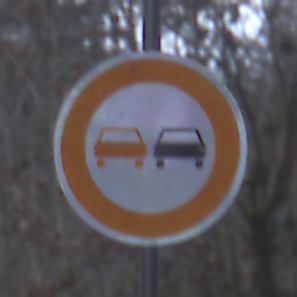
Verkehrszeichen: Ueberholverbot
Umgebung: Outdoor, Nature
Tageszeit: MorningAfternoon
Wetter: Overcast
Licht: Natural
Jahreszeit: Winter
Kontrast: LowContrast